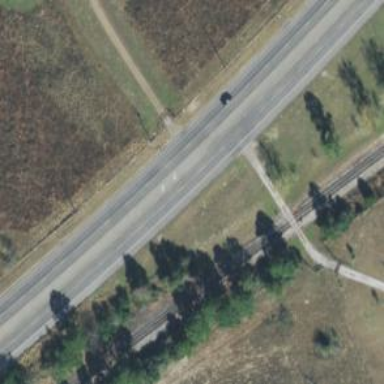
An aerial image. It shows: Primary road with asphalt surface.